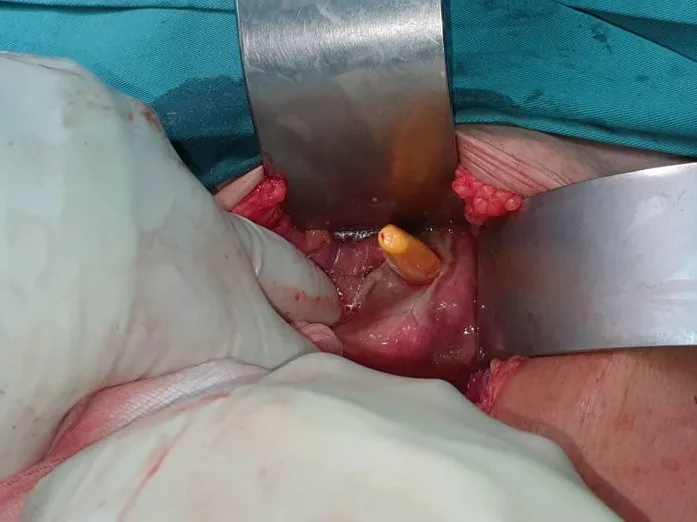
Rectal perforation by the tip of the toothbrush.
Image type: medical_photograph (other_medical_photograph)